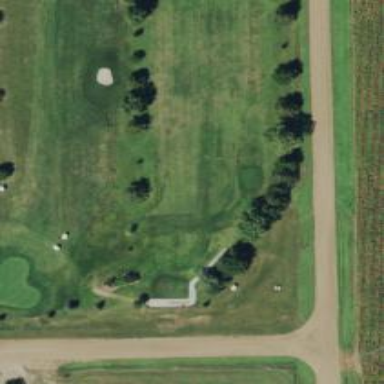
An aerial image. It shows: Golf tee.